Field crop: maize
Growth stage: 2
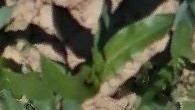
Species: maize